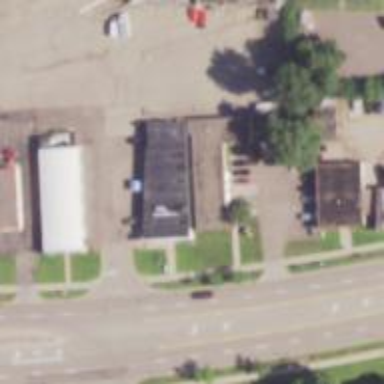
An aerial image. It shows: Veterinary facility.